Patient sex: M
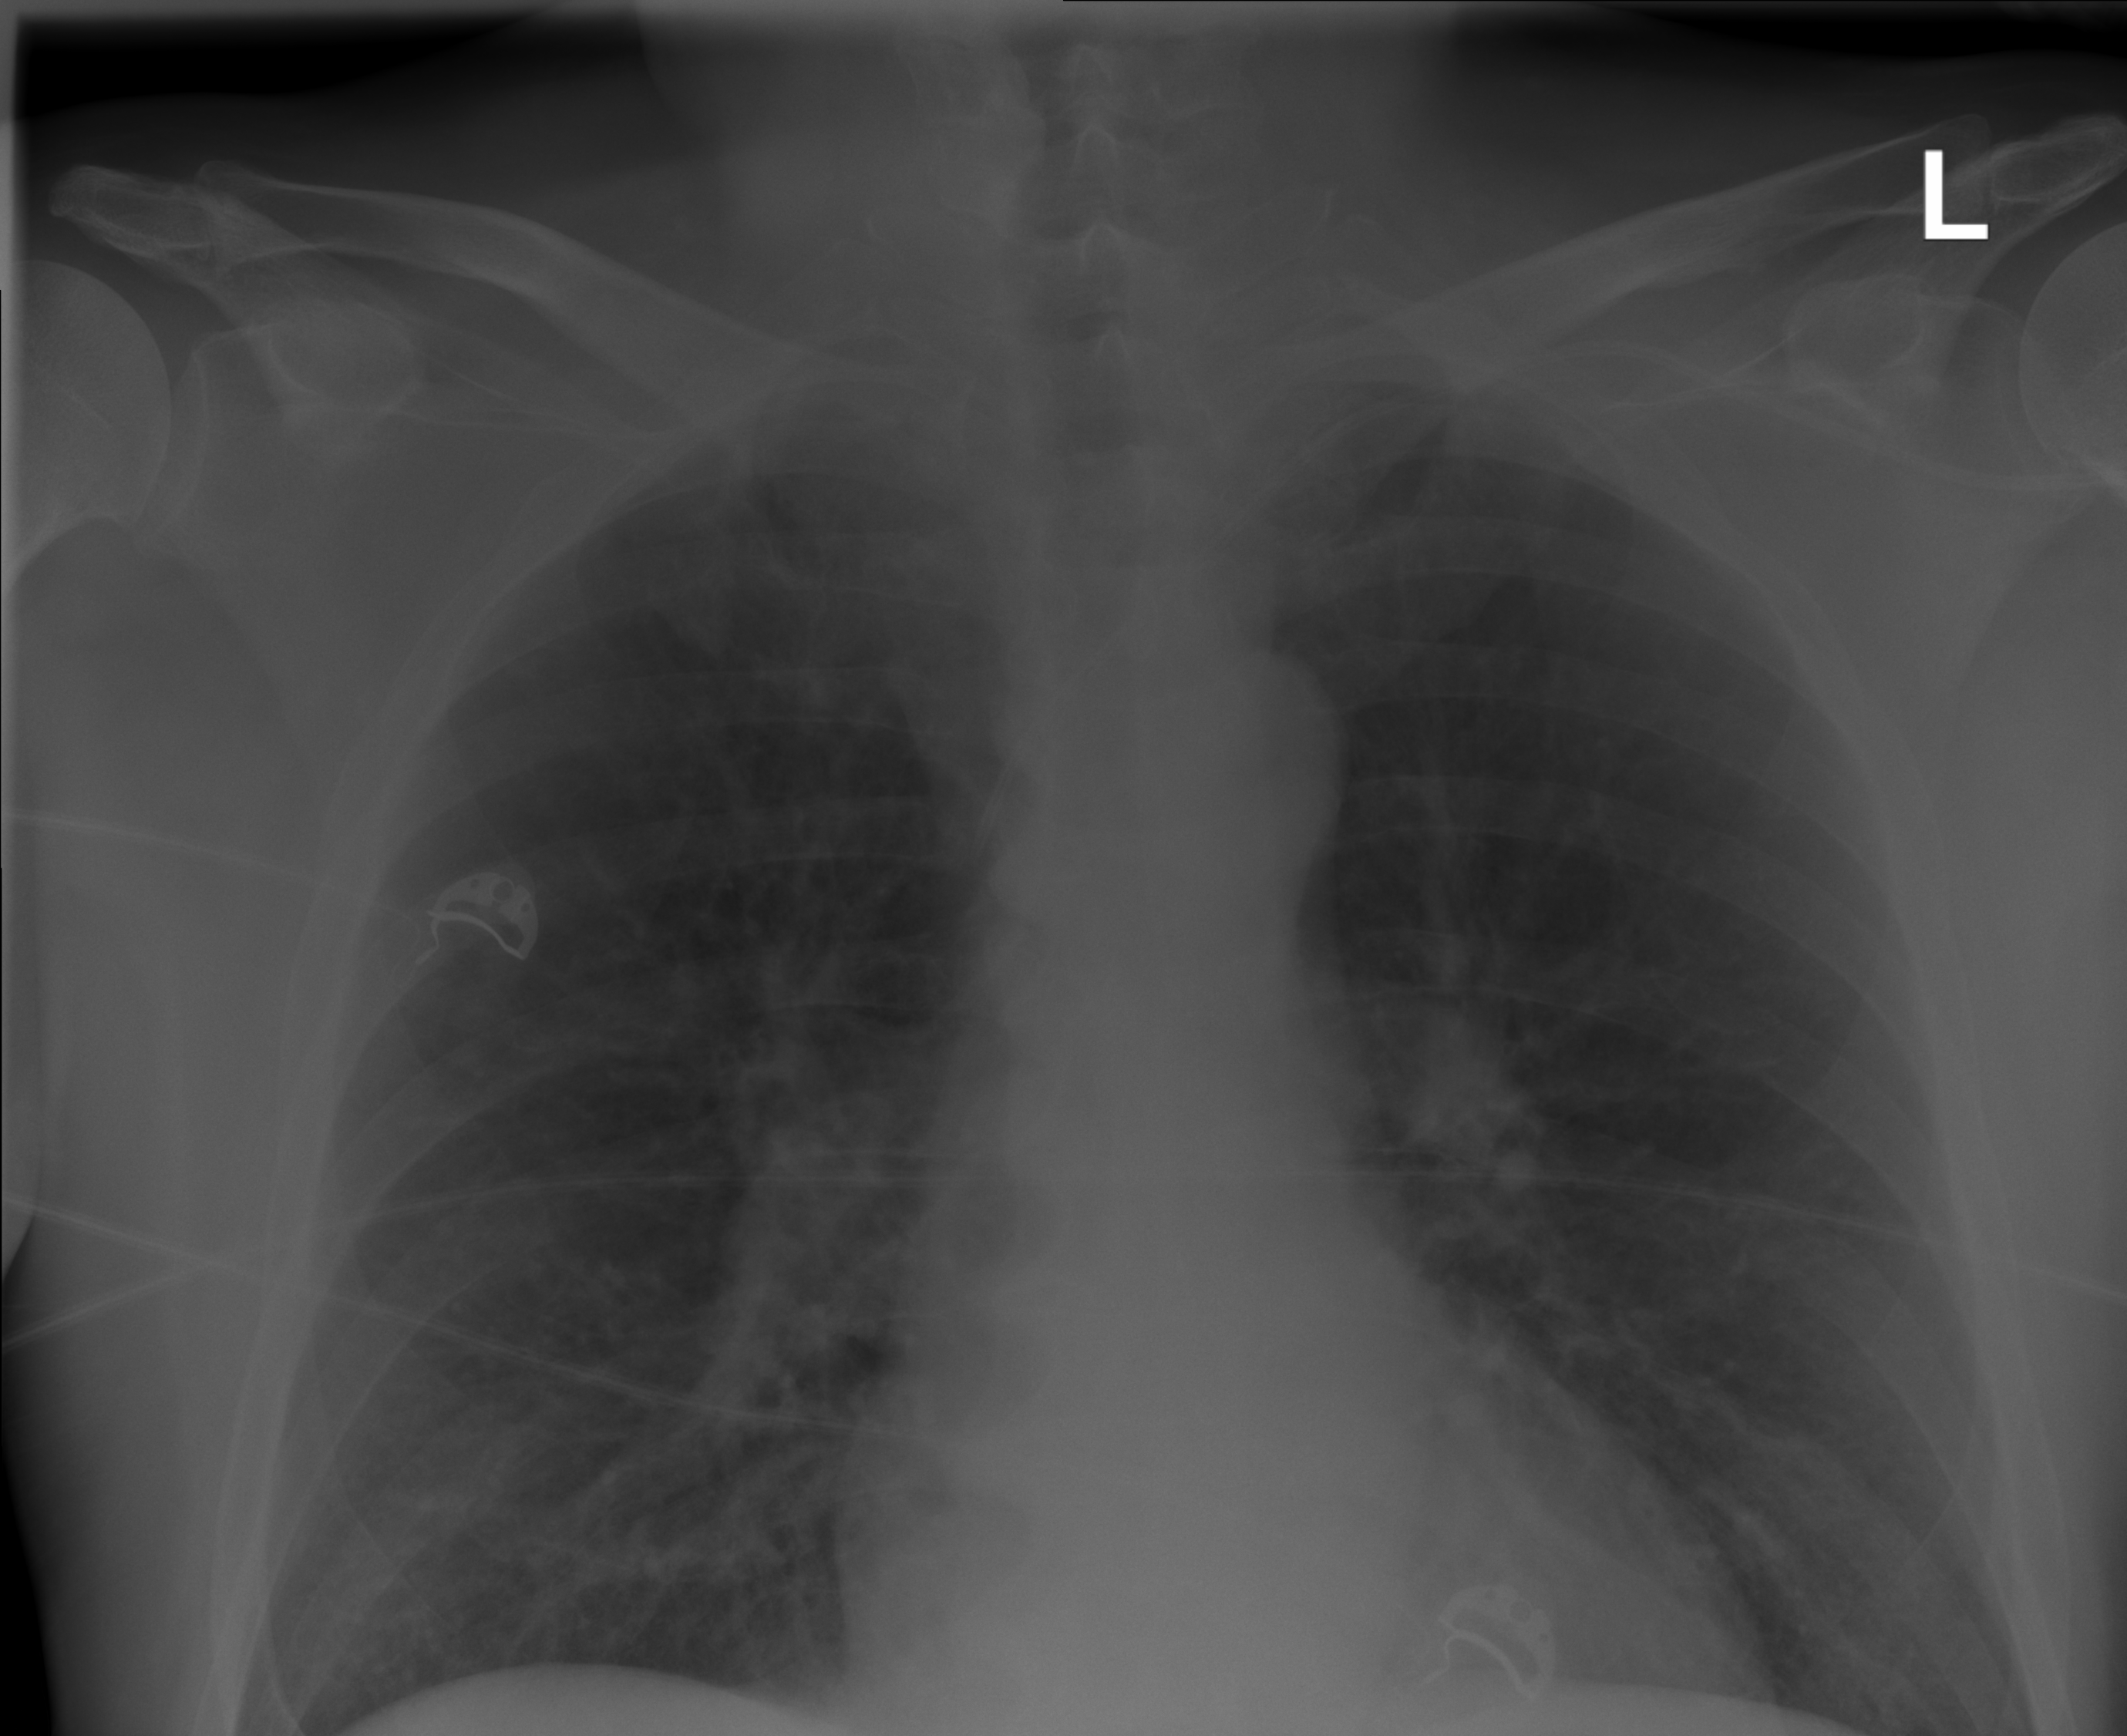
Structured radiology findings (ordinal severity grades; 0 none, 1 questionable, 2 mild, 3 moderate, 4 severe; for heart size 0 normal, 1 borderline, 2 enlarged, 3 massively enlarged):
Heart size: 0
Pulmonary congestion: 2
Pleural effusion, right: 0
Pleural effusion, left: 0
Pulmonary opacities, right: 0
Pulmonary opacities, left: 0
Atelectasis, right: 0
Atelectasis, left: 0